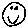
Label: smiley face